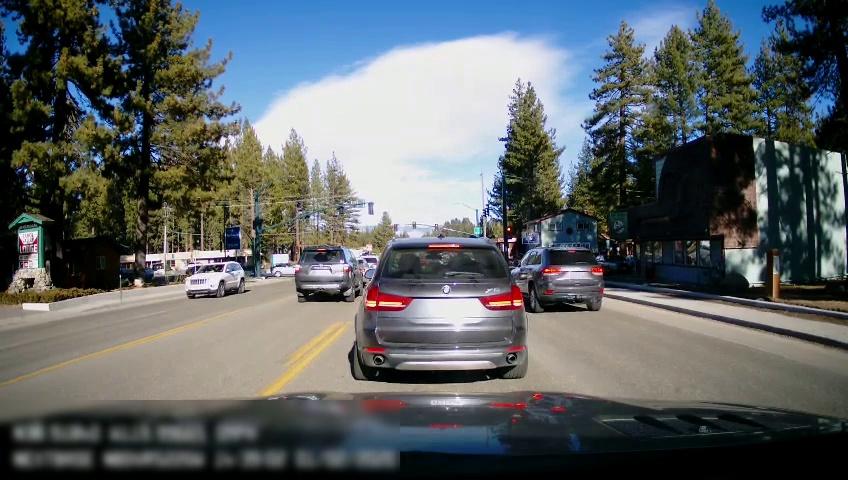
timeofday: Day
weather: Sunny
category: Drivable Space
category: Vehicles | SUV
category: Vehicles | SUV
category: Vehicles | SUV
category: Vehicles | Car
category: Vehicles | SUV
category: Vehicles | Car
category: Vehicles | SUV
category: Vehicles | SUV
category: Vehicles | SUV
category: Vehicles | SUV
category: Lanes | Opposite Lane
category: Lanes | Current Lane
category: Traffic | Lights
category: Traffic | Signs
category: Traffic | Lights
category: Traffic | Lights
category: Traffic | Lights